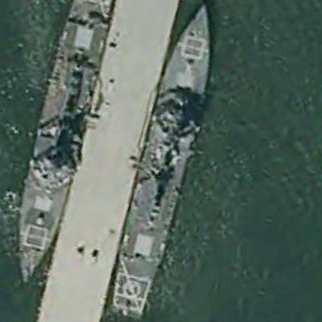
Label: destroyer